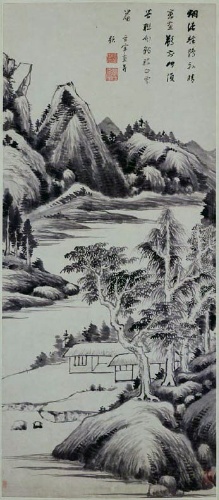
Artist: Dong Qichang
Artist bio: Chinese, 1555–1636
Object type: Hanging scroll
Classification: Paintings
Medium: Hanging scroll; ink on paper
Culture: China
Period: Ming (1368–1644) or Qing (1644–1911) dynasty
Dimensions: Image: 45 x 19 1/2 in. (114.3 x 49.5 cm)
Department: Asian Art
Credit line: Gift of Mary Griggs Burke, 1962
Accession year: 1962
Repository: Metropolitan Museum of Art, New York, NY
Tags: Mountains|Landscapes|Trees|Summer